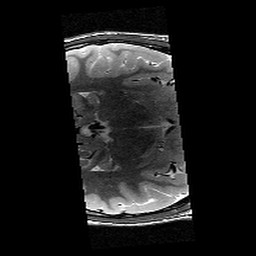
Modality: T2w
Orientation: axial
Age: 13
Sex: male
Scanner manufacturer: siemens
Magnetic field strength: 3 T
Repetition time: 9.23 s
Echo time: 0.067 s